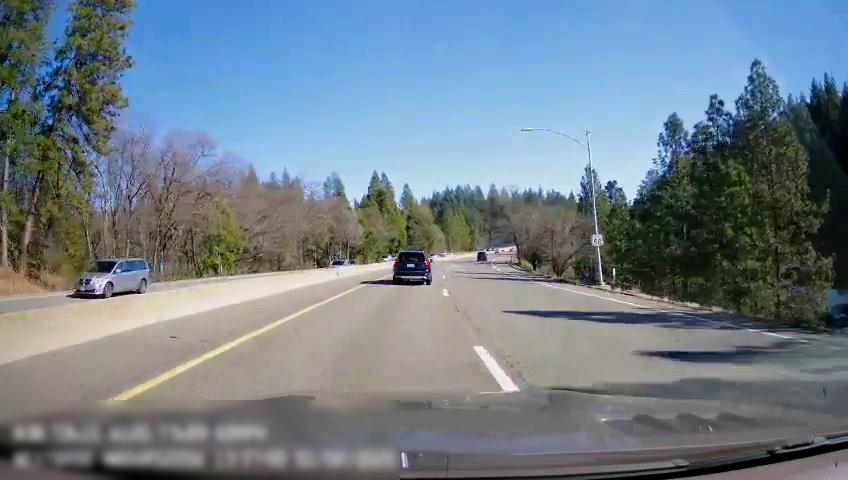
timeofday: Day
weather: Sunny
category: Drivable Space
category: Drivable Space
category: Vehicles | SUV
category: Vehicles | Car
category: Vehicles | SUV
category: Vehicles | SUV
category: Lanes | Current Lane
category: Lanes | Current Lane
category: Lanes | Alternate Lane
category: Lanes | Opposite Lane
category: Traffic | Signs